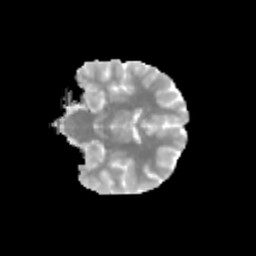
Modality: MD
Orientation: coronal
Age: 11
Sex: female
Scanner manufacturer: siemens
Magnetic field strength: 3 T
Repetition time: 3.8 s
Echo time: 0.07 s